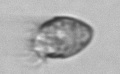
Label: Ciliophora